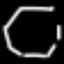
Label: octagon